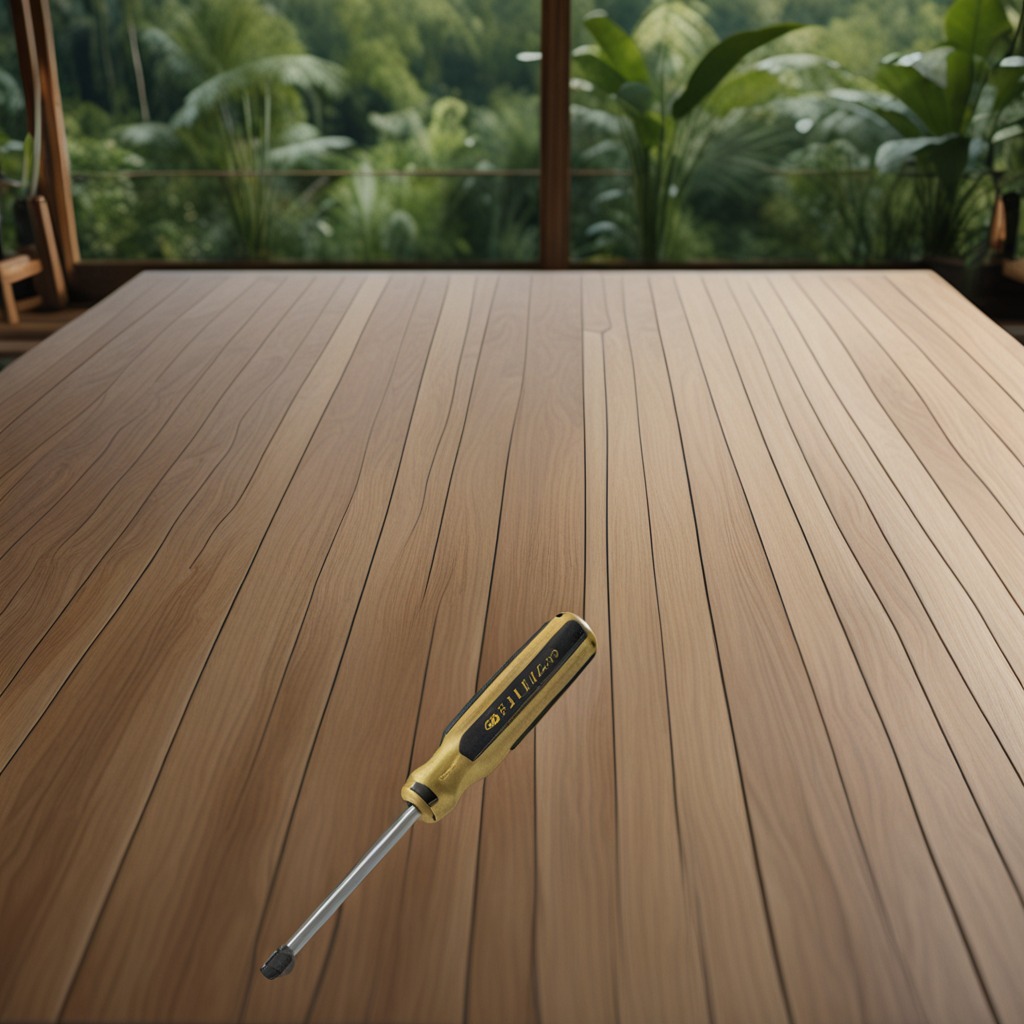
A screwdriver is lying on a wooden table inside a jungle field workshop tent humid ambient light worn but